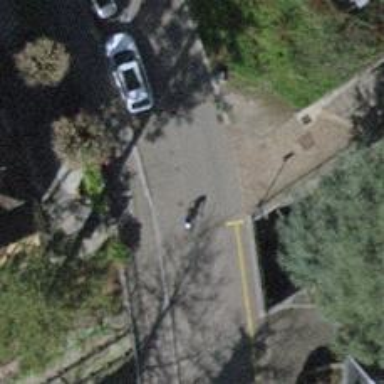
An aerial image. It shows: Residential road with asphalt surface and separate sidewalk.